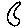
Label: moon